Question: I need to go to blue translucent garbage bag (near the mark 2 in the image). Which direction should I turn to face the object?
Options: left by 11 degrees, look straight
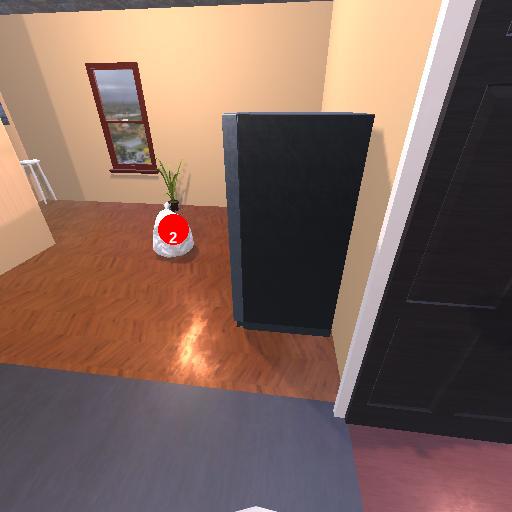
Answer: left by 11 degrees